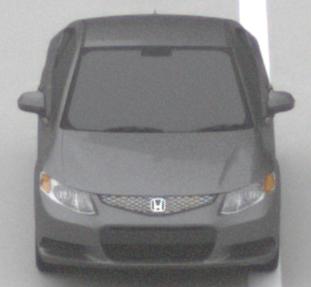
Make: Honda
Model: Civic Limousine 1.8
Detailed model: Civic (IX) Limousine
Model produced from: 2014/05
Model produced until: 2017/06
Doors: 4
Color: gray
Road condition: dry road
Daytime: midday
Contrast: low contrast